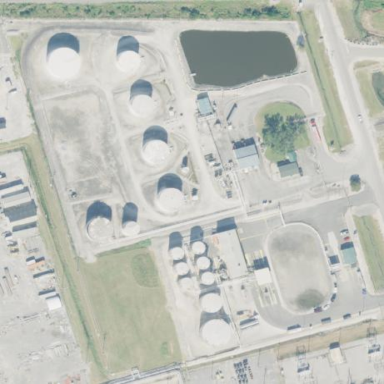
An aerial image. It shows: Industrial area designated as petroleum terminal.